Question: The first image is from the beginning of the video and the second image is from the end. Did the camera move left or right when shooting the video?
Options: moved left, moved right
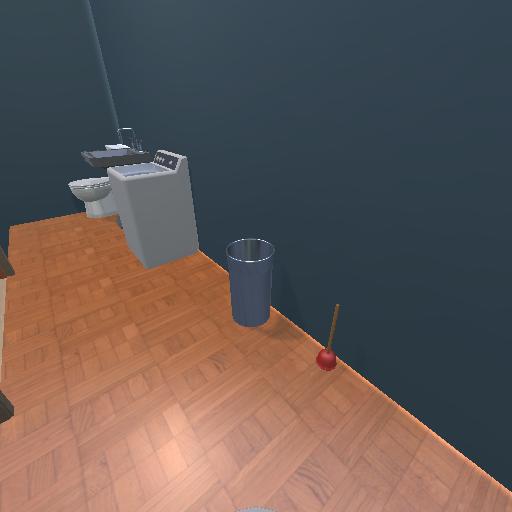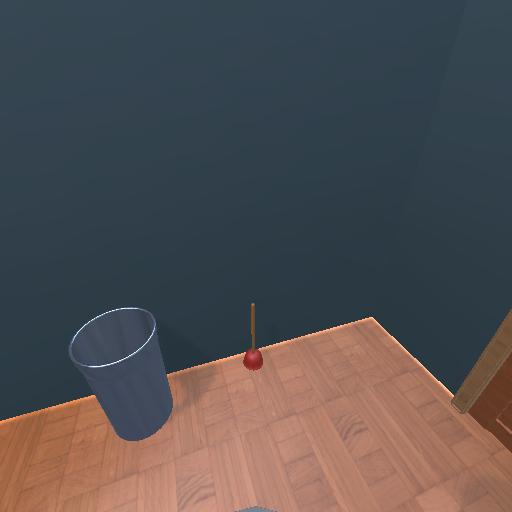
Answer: moved left